Question: I am using Bootstrap 3 responsive tables for showing the data.
However, One of column is having huge data compare to rest of the columns as shown below

But I would like to display of description.
In short, 'I would like to display first 2 to 3 lines of data [or 300 characters] and followed by .....'
If possible, hovering over the description column should show complete description as 'tooltip'
How do I achieve this?
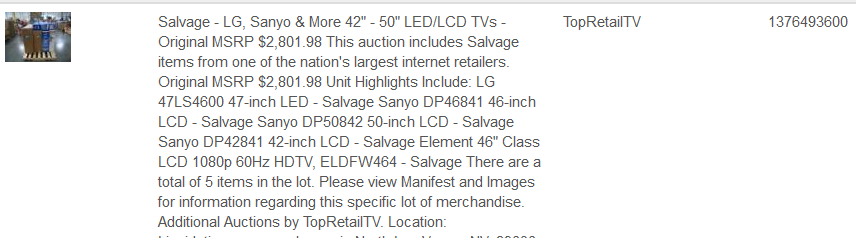
Answer: Set up maximum height on Table row and then Use CSS ellipsis property to show trim data (No JS/Jquery required).
<URL>
It will trim when data overloads the table row and show dots automatically. You can show full data on tool tip just wrapping your data or view more with tool tip. You can thank me by accepting answer.
CSS:
apply a class mytable on tag and use this css:
'''
.mytable tbody tr td{
max-width:200px; /* Customise it accordingly */
white-space: nowrap;
overflow: hidden;
text-overflow: ellipsis;
}
'''